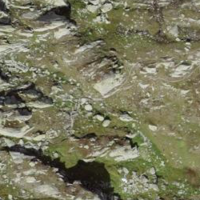
EUNIS habitat code: 31
Species observed at this site:
Prunella collaris